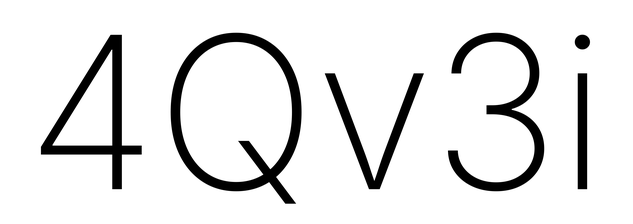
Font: Inter_ExtraLight